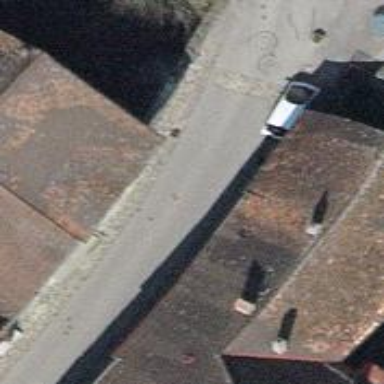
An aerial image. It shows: Set of steps on the road.